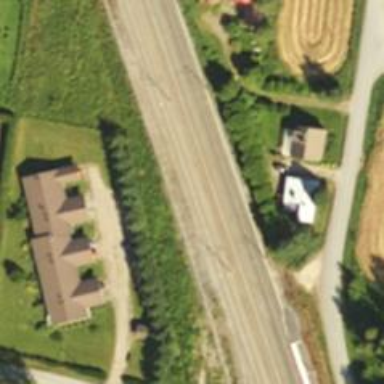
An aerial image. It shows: Railway track with electrified contact lines. This is siding track.